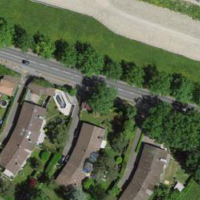
EUNIS habitat code: 55
Species observed at this site:
Cichorium intybus
Daucus carota